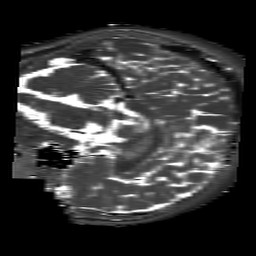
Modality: T2map
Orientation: sagittal
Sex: male
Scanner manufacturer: siemens
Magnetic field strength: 3 T
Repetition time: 4 s